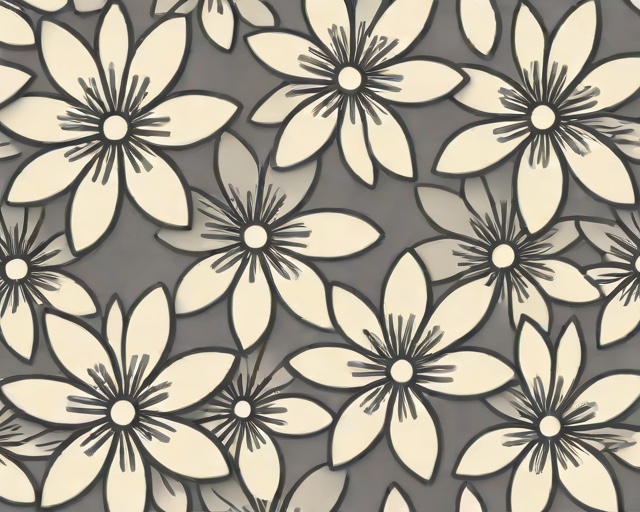
Category: Sympathy